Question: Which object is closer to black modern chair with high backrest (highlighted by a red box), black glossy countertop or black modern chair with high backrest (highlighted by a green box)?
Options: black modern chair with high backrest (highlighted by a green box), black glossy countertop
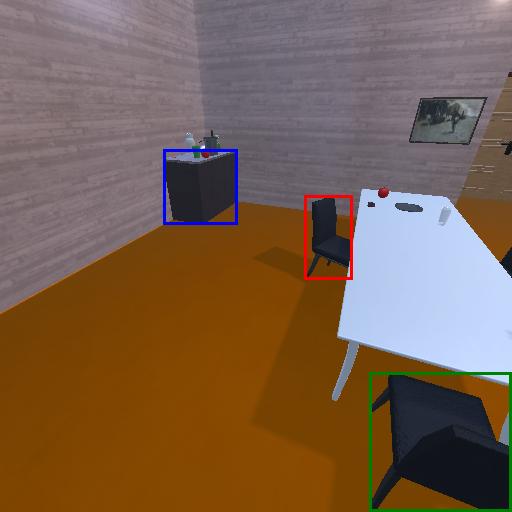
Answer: black modern chair with high backrest (highlighted by a green box)